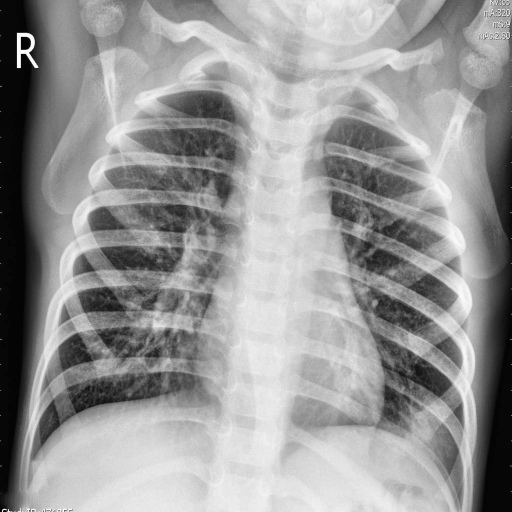
Finding: PNEUMONIA